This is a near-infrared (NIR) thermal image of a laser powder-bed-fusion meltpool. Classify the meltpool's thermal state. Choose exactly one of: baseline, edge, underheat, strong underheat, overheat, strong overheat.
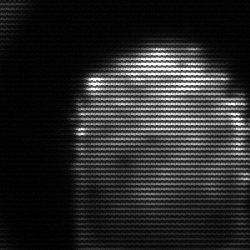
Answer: baseline